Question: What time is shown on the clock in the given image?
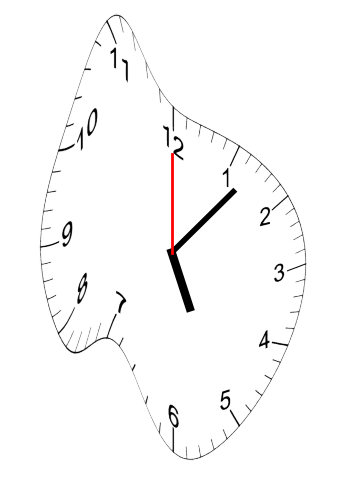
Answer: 05:07:00